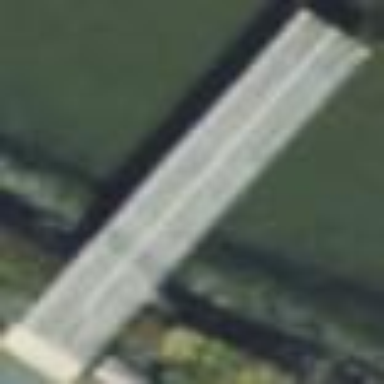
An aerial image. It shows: Man-made bridge.